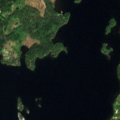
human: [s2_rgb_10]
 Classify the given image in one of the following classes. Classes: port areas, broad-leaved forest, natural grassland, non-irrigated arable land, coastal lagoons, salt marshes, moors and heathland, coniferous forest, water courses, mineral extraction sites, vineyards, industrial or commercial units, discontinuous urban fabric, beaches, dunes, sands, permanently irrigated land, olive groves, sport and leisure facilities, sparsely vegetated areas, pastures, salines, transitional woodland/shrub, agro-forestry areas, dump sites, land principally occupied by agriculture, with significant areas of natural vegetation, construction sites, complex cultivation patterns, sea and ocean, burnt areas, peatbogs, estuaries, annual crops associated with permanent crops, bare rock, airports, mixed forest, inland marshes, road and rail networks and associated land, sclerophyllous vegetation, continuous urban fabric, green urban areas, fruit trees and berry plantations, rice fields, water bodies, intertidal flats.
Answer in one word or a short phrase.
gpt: coniferous forest, water bodies